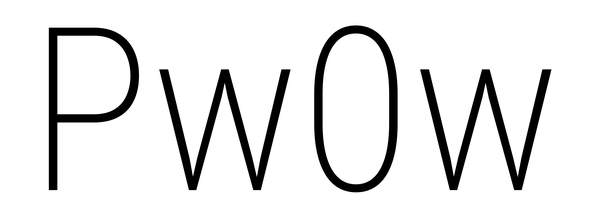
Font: Roboto_Condensed_ExtraLight